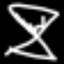
Label: hourglass